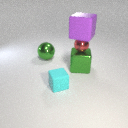
large green metal cube below small red metal sphere